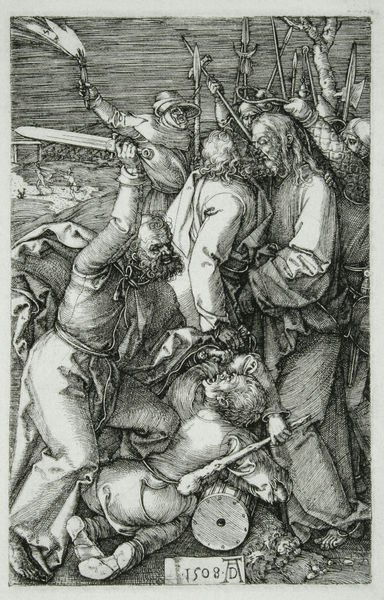
Titel: Kupferstich-Passion, 3 - Die Gefangennahme Christi
Künstler: Albrecht Dürer
Standort: viele Standorte
Institution: Seriendruck
Schlagwörter: baum, feuer, himmel, kampf, mann, schatten, umhang, weiß, fluss, landschaft, menschen, grau, hut, hüte, licht, männer, nacht, ohr, schwarz, säule, zeichnung, gürtel, bart, bärte, gesichter, bibel, diener, messer, mord, neues testament, tod, tot, signatur, baumstamm, boden, gewand, haare, strick, gewänder, locken, renaissance, garten, füße, holzschnitt, kuss, papier, ruhe, graphik, gewalt, krieg, schlacht, lanze, soldaten, tafel, zeitgenössisch, datum, sandalen, jahreszahl, klinge, flamme, seil, barfuß, druck, schwarzweiss, druckgrafik, monogramm, schraffur, holzstich, radierung, stich, attacke, gefangennahme, häscher, illustration, knüppel, schwert, schwerter, verhaftung, waffen, gemetzel, tote, reihe, helm, trommel, kämpfen, rüstung, römer, karfreitag, initialien, kreuze, christus, jesus, ostern, krieger, hellebarde, wut, heiliger, kreuzzug, lanzen, hellebarden, heilige, speere, töten, dürer, jünger, kupferstich, jerusalem, keule, schlagen, schrei, petrus, fackel, szenen, fessel, rüstungen, fackeln, voll, schlinge, zyklus, albrecht, albrecht dürer, keile, passion, spieß, judas, durer, ölberg, kuoferstich, kreuzweg, simultandarstellung, marienleben, passion christi, garten gethsemane, ölbaum, verrat, dreizack, gethsemane, gezemane, hohepriester, keulen, aöbrecht dürer, gefangennahme christi, kleine passion, judaskuss, malchus, garten gezemane, große passon, hoher priester, matthäusevangelium, nürberg, radierunf, schlineg, zeitgenössische kleidung, ungerechtigkeit, kmpf, 1508, köcker, 1509, unrecht, pieken, kriegschauplatz